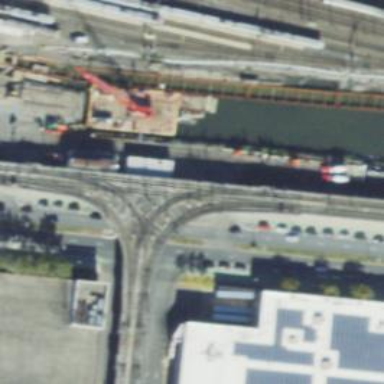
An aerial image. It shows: Bridge for light rail railway with electrified contact lines.